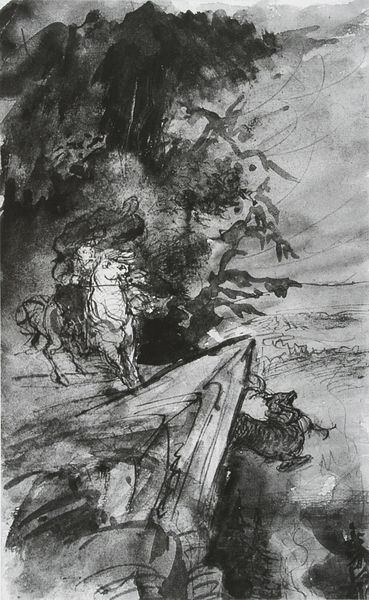
Titel: Abstürzender Hirsch
Künstler: Clara von Rappard
Institution: Privatbesitz
Schlagwörter: baum, blätter, dunkel, feder, felsen, feuer, himmel, kampf, laub, mann, meer, wasser, weiß, wolken, aquarell, bäume, landschaft, äste, frau, grau, hell, licht, schwarz, skizze, zeichnung, haus, tier, tiere, halten, mensch, stein, steine, tod, ast, hügel, wind, zweige, haare, wald, anhöhe, pferd, reiter, mähne, reiterin, sprung, zügel, küste, düster, probe, flagge, abhang, berge, fels, klippen, graphik, nebel, linien, schlucht, steil, seine, fluß, brand, luft, sturm, unruhe, unwetter, vorsprung, wetter, wild, tiefe, klippe, waldrand, regen, kante, laviert, tusche, wurzel, linie, kohle, zweig, abbruch, kontur, abgrund, schwarzweiss, schraffur, radierung, gefahr, bleistift, tanne, pinsel, ritter, jagd, schimmel, tinte, charikatur, wurzeln, hirsch, jäger, reh, märchen, fall, sturz, unkraut, wildnis, felsvorsprung, gestrüpp, geweih, scheuen, wess, gouache, tuschezeichnung, strichzeichnung, böen, tiger, oder so, absturz, ferderzeichung, verschmiert, unheil, hntergrund, böe, getose, felskante, zügeln, sackgasse, windd, bewegtheit, schwarz weß, tuschezeichung, weißes pferd, pfeder, pgerdekopf, #graphik, hohformat, düsterrt, landschaftzeichnung